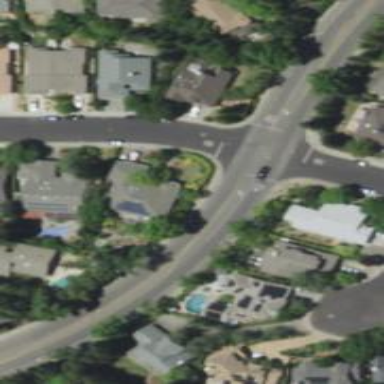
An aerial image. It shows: Road with stop sign.